【题型】选择题　【知识点】解析几何　【难度】easy
\textbf{2. (2025·上海浦东新二模)} 已知圆锥曲线 $\Gamma$ 的对称中心为原点 $O$，若对于 $\Gamma$ 上的任意一点 $A$，均存在 $\Gamma$ 上两点 $B$，$C$，使得原点 $O$ 到直线 $AB$，$AC$ 和 $BC$ 的距离都相等，则称曲线 $\Gamma$ 为“完美曲线”。现有如下两个命题：

① 任意椭圆都是“完美曲线”；
② 存在双曲线是“完美曲线”。

下列判断正确的是（ ）

A. ① 是真命题，② 是假命题
B. ① 是假命题，② 是真命题
C. ①② 都是真命题
D. ①② 都是假命题
【解答】

\noindent \textbf{【答案】A}

\noindent \textbf{【详解】}

**判断命题①：**
已知过椭圆上任意一点 $A$ 作以原点为圆心的圆的切线，分别交椭圆于 $B$，$C$ 两点，连接 $BC$。
根据直线与圆的位置关系，当 $BC$ 与圆相切时，满足给定条件。
当 $BC$ 与圆相交时，因为圆的圆心是固定的原点，我们可以通过缩小圆的半径，使得圆逐渐靠近 $BC$，直到 $BC$ 与圆相切；同理，当 $BC$ 与圆相离时，扩大圆的半径，也能使圆靠近 $BC$ 直至相切。所以从直线与圆位置关系的动态调整角度可知，一定能找到合适的半径使得 $BC$ 与圆相切，故①正确。

**判断命题②：**
当 $A$ 在双曲线顶点时，过 $A$ 作圆的切线，交双曲线于另外两点 $B$，$C$。
由双曲线的性质可知，双曲线在顶点附近的形状特点决定了，过顶点作圆的切线与双曲线相交得到的线段 $BC$，其整体位置与以原点为圆心的圆是相离的。这是因为双曲线的渐近线性质以及顶点处的曲线走向，使得从顶点出发的切线与双曲线相交形成的线段不会与圆相切，所以②不正确。

故选：A。

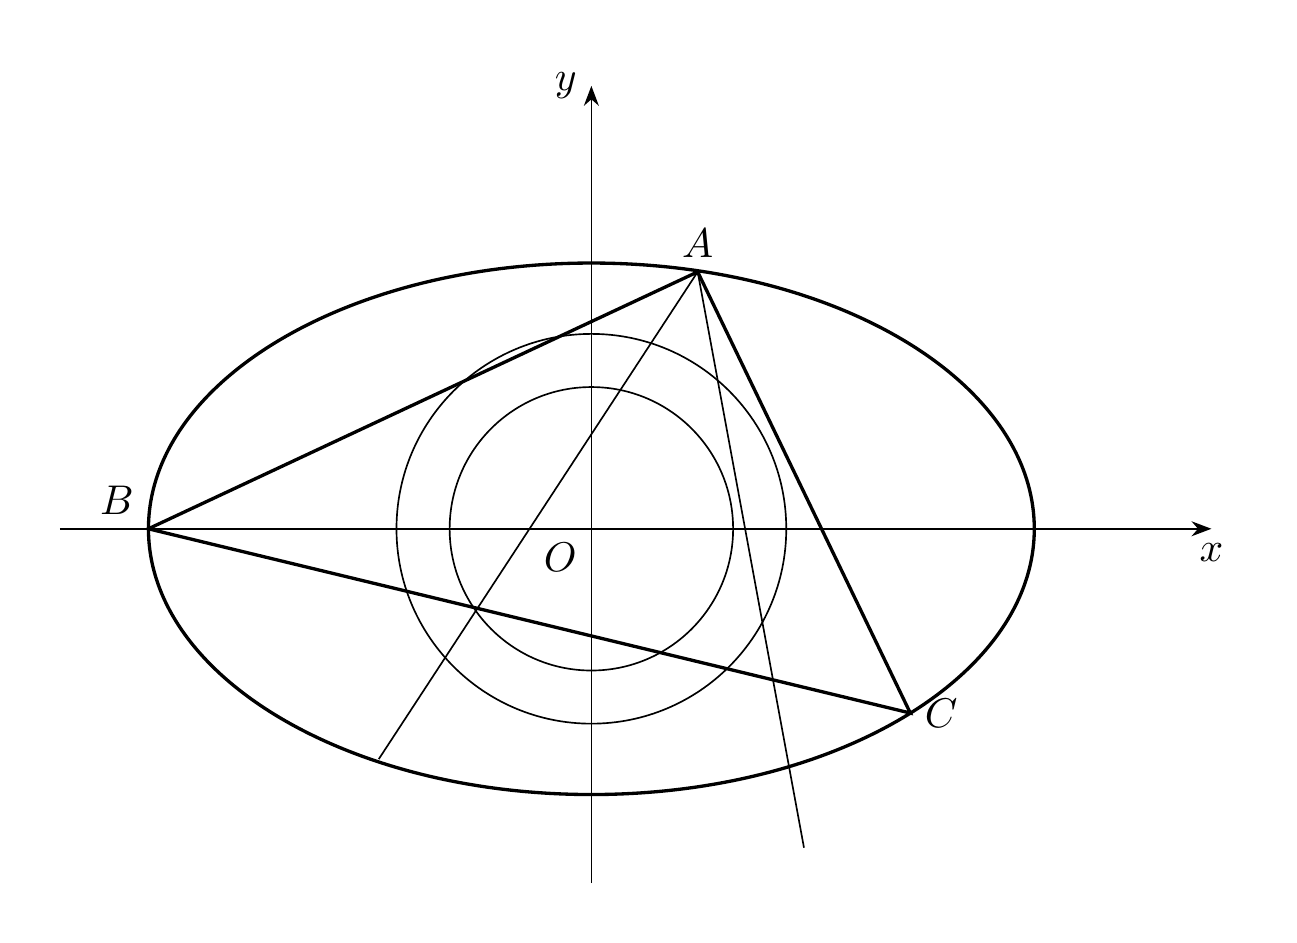
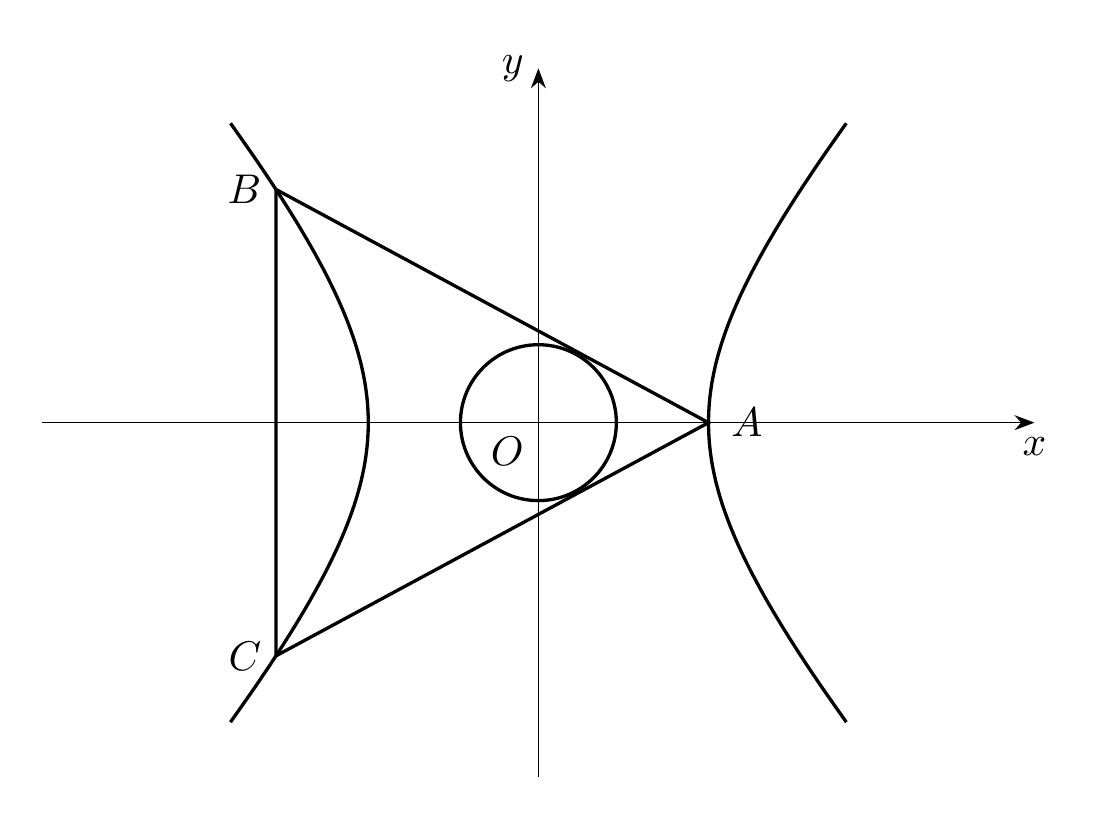